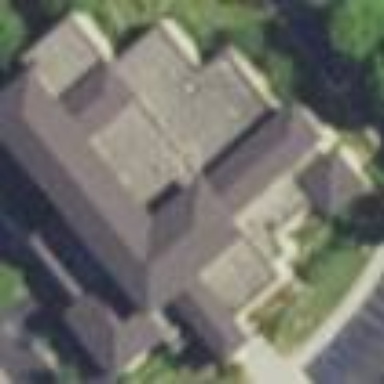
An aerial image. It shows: Library building.